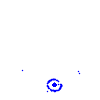
Particle: electron